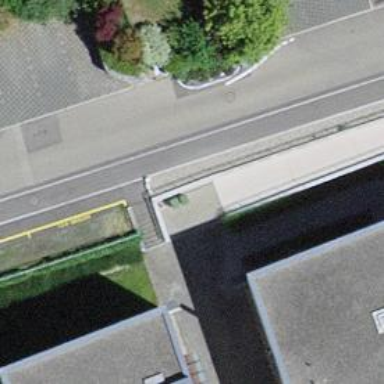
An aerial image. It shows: Road with steps.